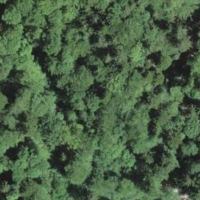
EUNIS habitat code: 41
Species observed at this site:
Cardamine heptaphylla